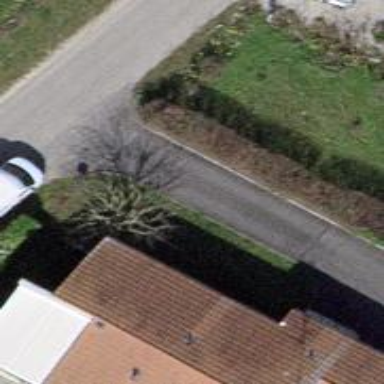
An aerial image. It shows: Driveway.